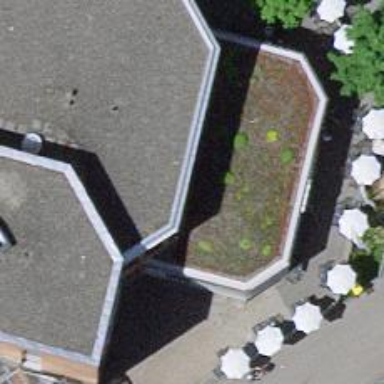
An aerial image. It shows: Restaurant.